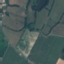
Label: Pasture